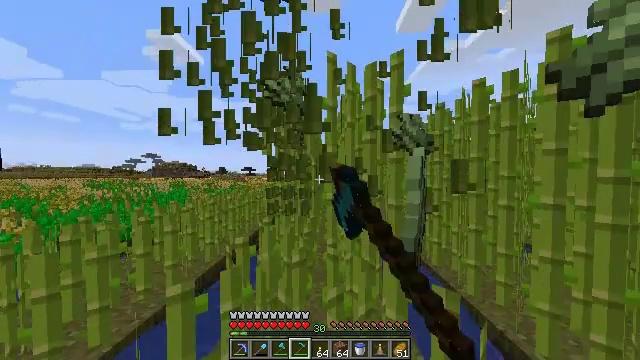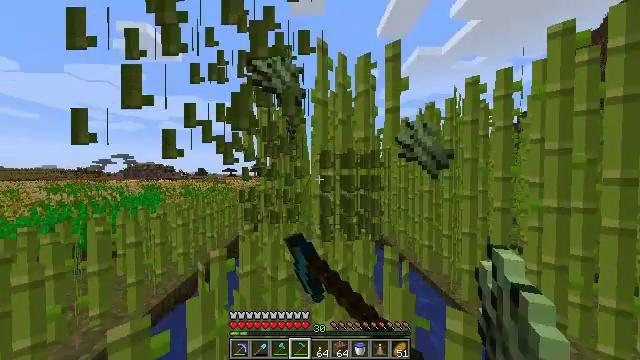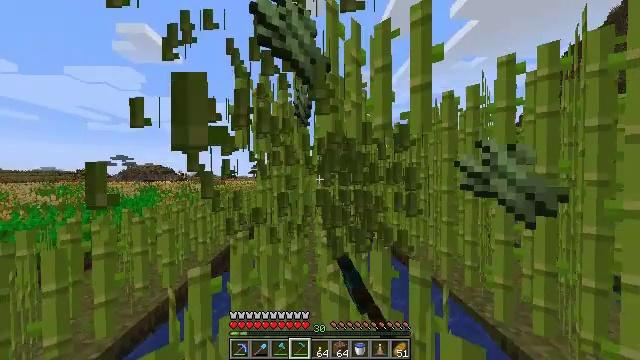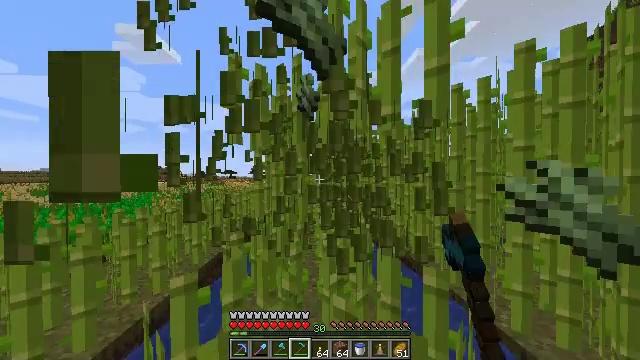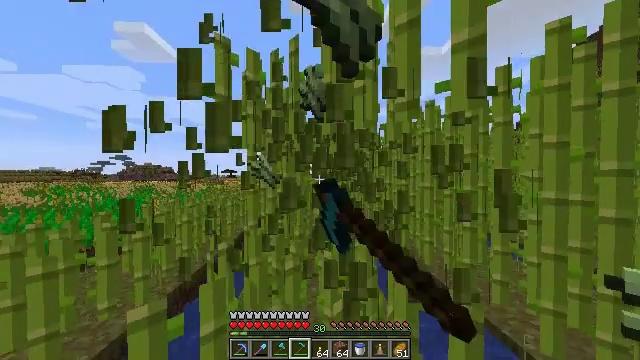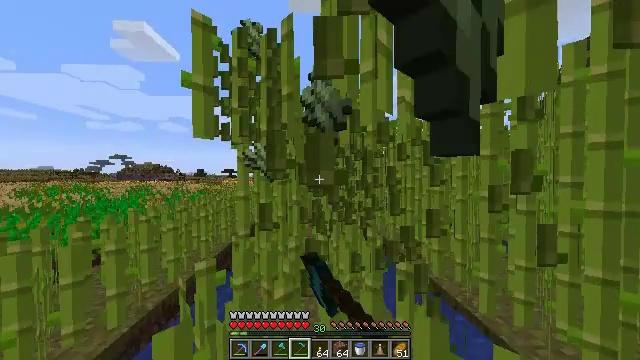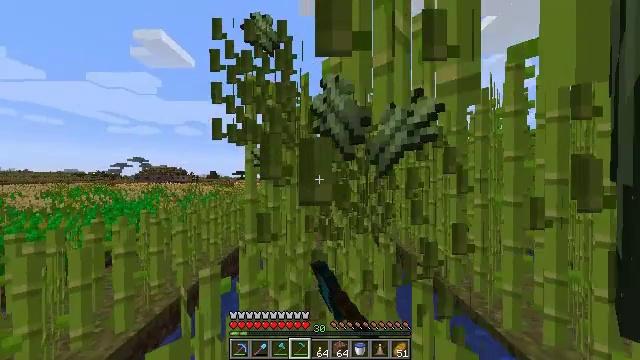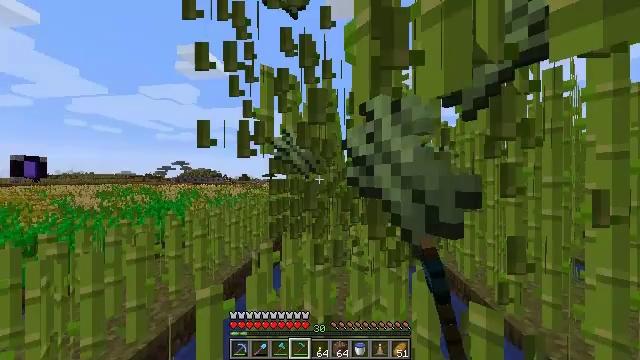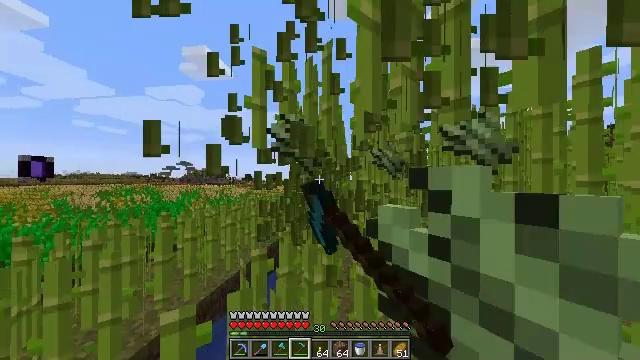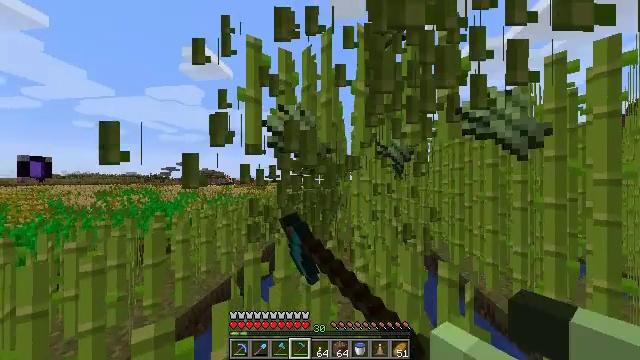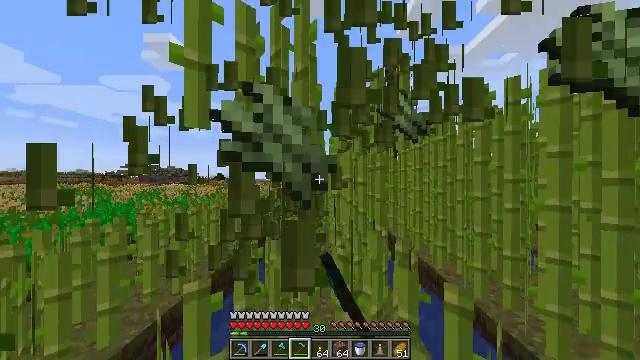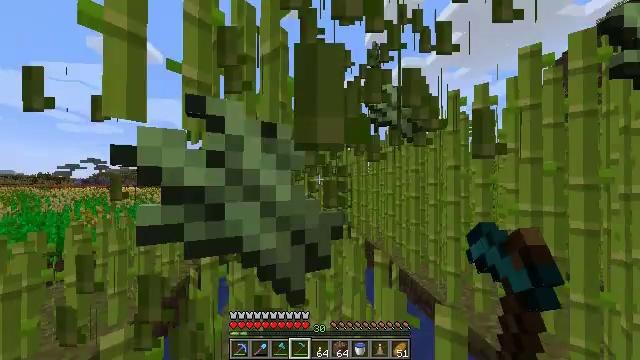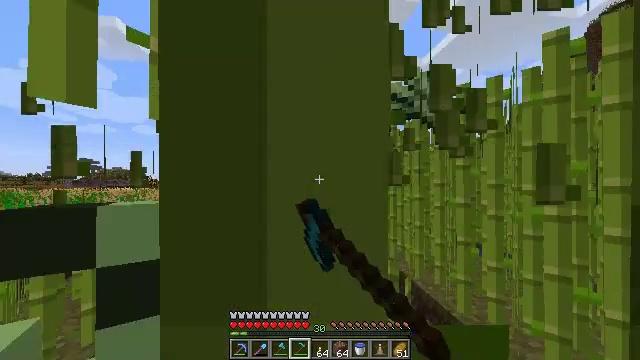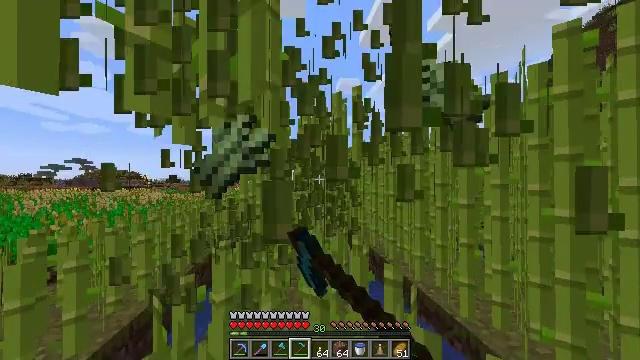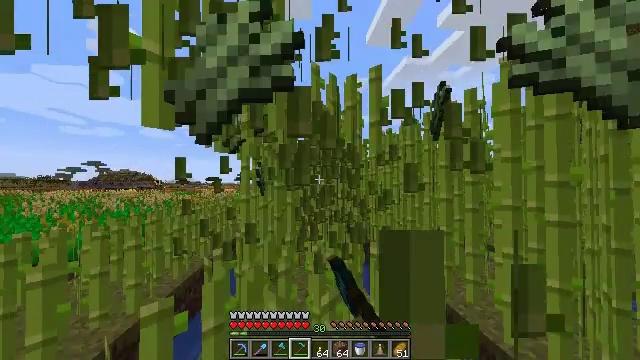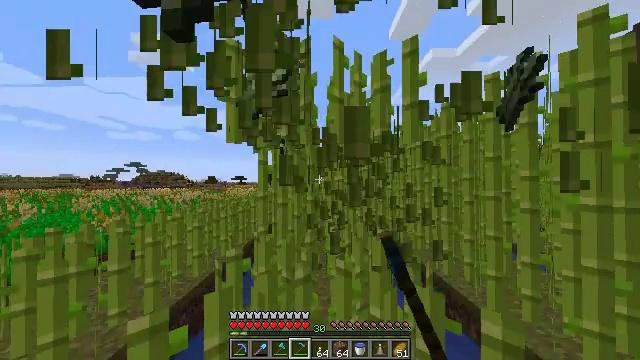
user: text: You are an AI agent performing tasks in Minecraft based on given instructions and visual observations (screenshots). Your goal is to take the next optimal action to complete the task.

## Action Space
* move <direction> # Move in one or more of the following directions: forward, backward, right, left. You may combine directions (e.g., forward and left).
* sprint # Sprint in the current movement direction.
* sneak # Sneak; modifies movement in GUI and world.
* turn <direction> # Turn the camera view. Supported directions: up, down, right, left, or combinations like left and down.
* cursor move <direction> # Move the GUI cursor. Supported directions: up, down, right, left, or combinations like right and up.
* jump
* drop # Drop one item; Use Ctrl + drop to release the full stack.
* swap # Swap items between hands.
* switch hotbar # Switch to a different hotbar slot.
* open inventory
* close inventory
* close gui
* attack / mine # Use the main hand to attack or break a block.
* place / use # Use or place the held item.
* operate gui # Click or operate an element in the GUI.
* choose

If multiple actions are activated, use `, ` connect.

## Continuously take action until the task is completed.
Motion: motion action
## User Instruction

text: Harvest sugar cane from the plant.
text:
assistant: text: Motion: move forward, sprint, turn right, attack / mine
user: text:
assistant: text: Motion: move forward, sprint, attack / mine
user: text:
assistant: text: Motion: move forward, sprint, attack / mine
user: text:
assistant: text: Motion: move forward, sprint, attack / mine
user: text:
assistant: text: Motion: move forward, sprint, attack / mine
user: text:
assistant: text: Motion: move forward, sprint, turn left, attack / mine
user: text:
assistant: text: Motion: move forward, sprint, turn left, attack / mine
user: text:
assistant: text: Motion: move forward, sprint, attack / mine
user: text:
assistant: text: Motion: move forward, sprint, attack / mine
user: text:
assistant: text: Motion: move forward, sprint, turn right, attack / mine
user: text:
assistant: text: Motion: move forward, sprint, turn right, attack / mine
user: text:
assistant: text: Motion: move forward, sprint, attack / mine
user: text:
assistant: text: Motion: move forward, sprint, attack / mine
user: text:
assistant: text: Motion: move forward, sprint, turn left, attack / mine
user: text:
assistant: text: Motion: move forward, sprint, turn left, attack / mine
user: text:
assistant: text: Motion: move forward, sprint, turn left, attack / mine
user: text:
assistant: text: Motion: move forward, sprint, attack / mine
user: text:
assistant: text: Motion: move forward, sprint, attack / mine
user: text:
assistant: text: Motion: move forward, sprint, turn right, attack / mine
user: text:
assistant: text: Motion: move forward, sprint, turn right, attack / mine
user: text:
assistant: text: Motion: move forward, sprint, turn right, attack / mine
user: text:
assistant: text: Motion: move forward, sprint, attack / mine
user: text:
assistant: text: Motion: move forward, sprint, turn left, attack / mine
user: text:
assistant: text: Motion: move forward, sprint, turn left, attack / mine
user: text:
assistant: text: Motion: move forward, sprint, turn left and down, attack / mine
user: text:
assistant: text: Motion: move forward, sprint, attack / mine
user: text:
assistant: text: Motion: move forward, sprint, attack / mine
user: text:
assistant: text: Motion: move forward, sprint, turn right, attack / mine
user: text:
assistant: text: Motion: move forward, sprint, turn right, attack / mine
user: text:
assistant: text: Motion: move forward, sprint, turn right, attack / mine